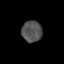
Tissue: prostate
Cell type: T cells
Senescence score: 0.355
Nuclear area (px): 419
Mean DAPI intensity: 82.733